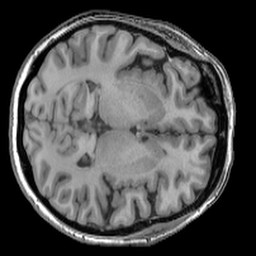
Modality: T1w
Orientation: axial
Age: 50
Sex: female
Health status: ill
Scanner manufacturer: ge
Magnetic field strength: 3 T
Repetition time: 0.008164 s
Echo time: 0.003184 s